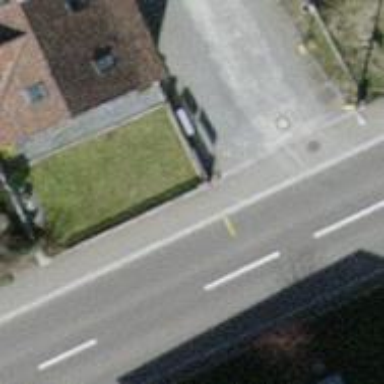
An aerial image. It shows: Bus stop with platform for public transport.